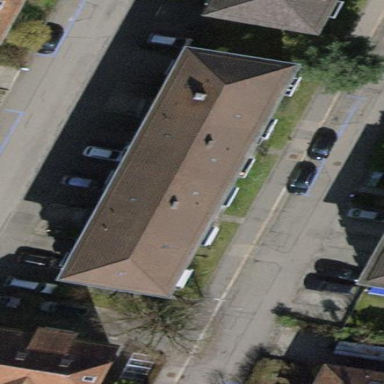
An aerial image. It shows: Hipped roof on apartment building.